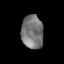
Tissue: prostate
Cell type: T cells
Senescence score: 0.3212
Nuclear area (px): 717
Mean DAPI intensity: 118.572